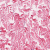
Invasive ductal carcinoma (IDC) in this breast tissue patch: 0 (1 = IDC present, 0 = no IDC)